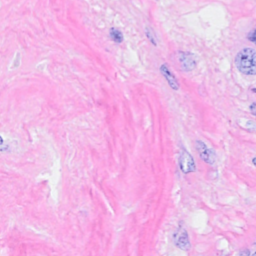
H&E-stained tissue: Breast